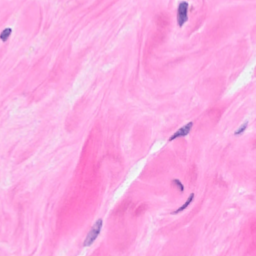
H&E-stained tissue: Breast